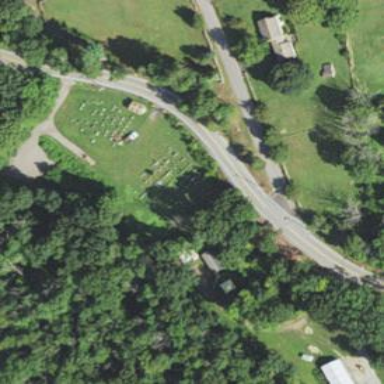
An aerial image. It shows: Private cemetery with the landuse designated as cemetery.